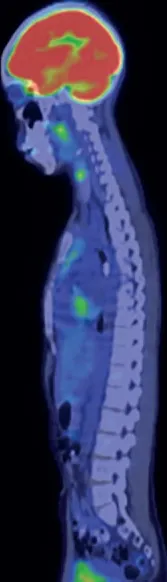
Sagittal PET CT. Source: Clinical record.
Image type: radiology (pet)